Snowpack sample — Snodgrass Mountain, Crested Butte, Colorado (2/4/25, 12:06 PM MST)
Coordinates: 38.923, -106.968
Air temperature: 35 °F
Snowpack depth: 80 cm
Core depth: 60 cm
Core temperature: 32 °F
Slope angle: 14°, slope face: 78°
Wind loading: low
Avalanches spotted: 0
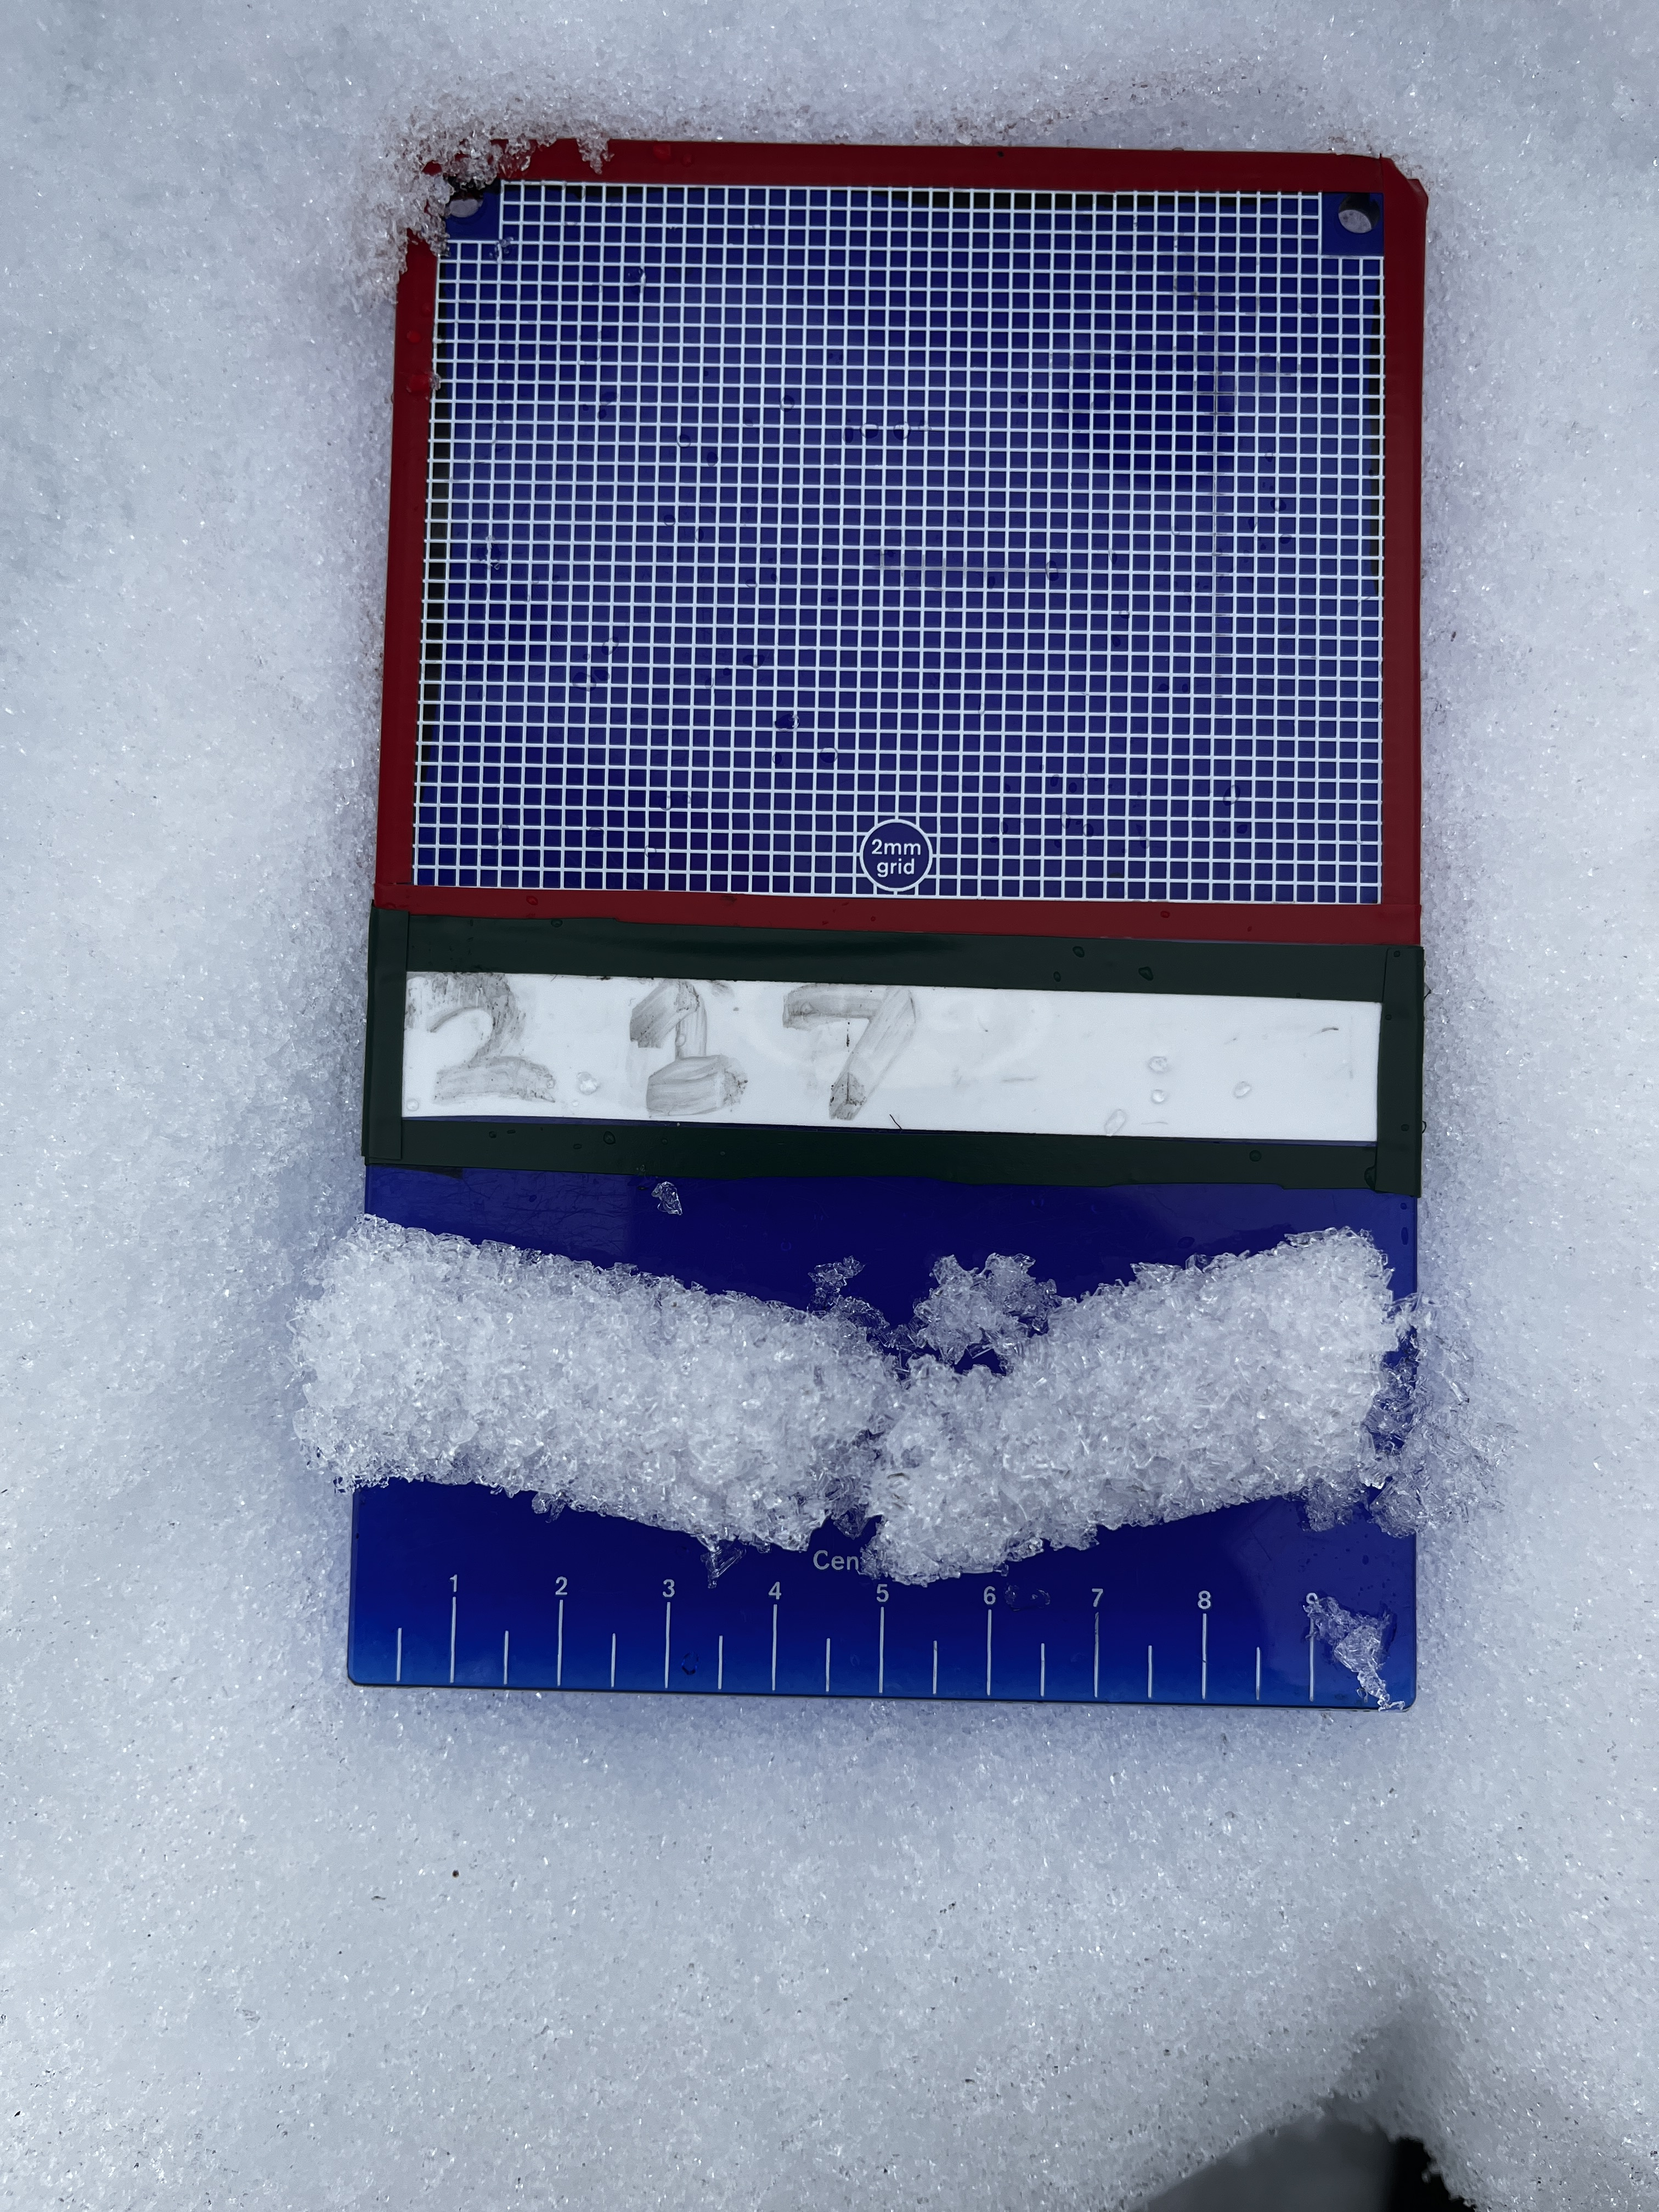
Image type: crystal_card
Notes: No avalanches nearby, unusually warm weather for the last month reported by residents, Collected 25 yards from treeline